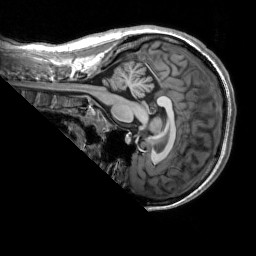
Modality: T1w
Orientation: sagittal
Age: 24
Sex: female
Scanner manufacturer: siemens
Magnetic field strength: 3 T
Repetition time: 2.53 s
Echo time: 0.00277 s